Question:
I have write this code to collect all data from twitter for cities like London. I have tried to write a code using python and it's give me this error on the line:
'def process_or_store(tweet): print(json.dumps(tweet)'
What can I do to fix this?
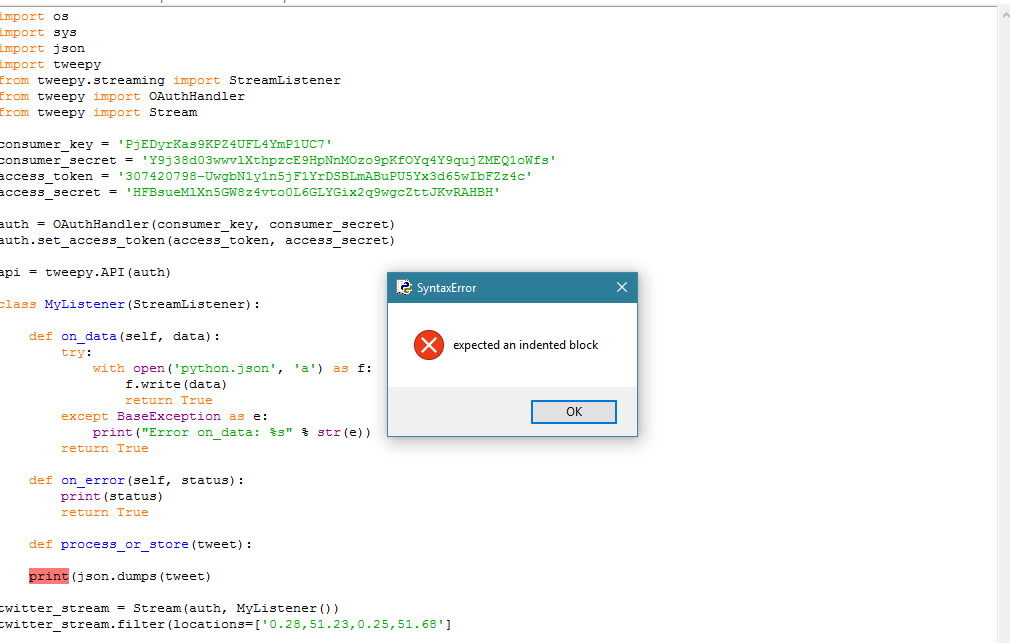
Answer: Set a tabulator or spaces in front of this line (depends on what you used in the above lines), so it looks like:
'''
def process_or_store(tweet):
print(json.dumps(tweet))
'''
Remind, that python does not use '{}' to determine where a function starts and ends. A function must be in one instead.
You also forgot to close brackets at 'print()'.
Take the above definition, its syntax is correct.
Be aware of mixing up tabs and spaces (some editors manage this automatically, but if not, this can lead to errors that are not obvious)